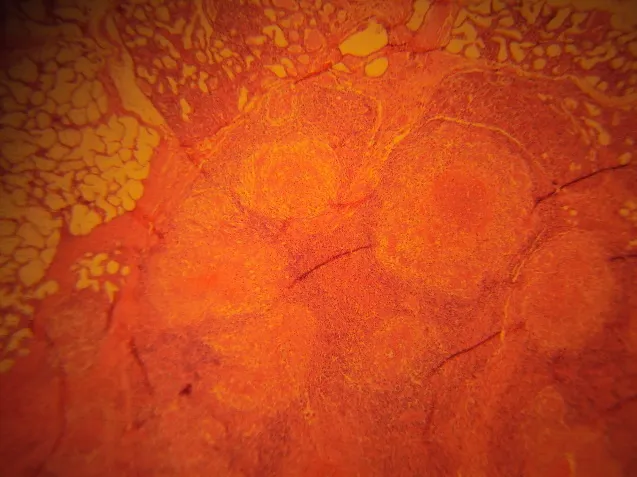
Low power view showing a few granulomas with central caseous necrosis and thin peripheral rim of lymphocytes. Normal breast glands showing pregnancy-associated changes can be seen at the upper edges of the photomicrograph (H&E, X80).
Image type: ophthalmic_imaging (fundus_photograph)